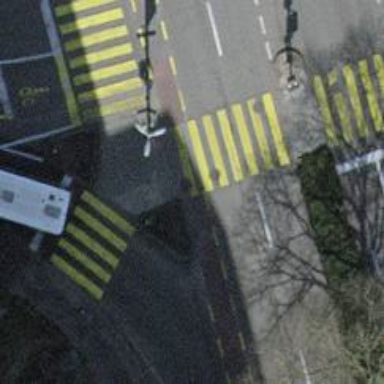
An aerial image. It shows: Road crossing with traffic signals.